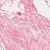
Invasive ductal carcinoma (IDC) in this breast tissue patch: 0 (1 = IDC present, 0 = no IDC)